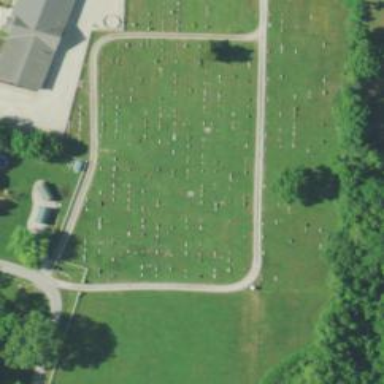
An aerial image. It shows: Cemetery.